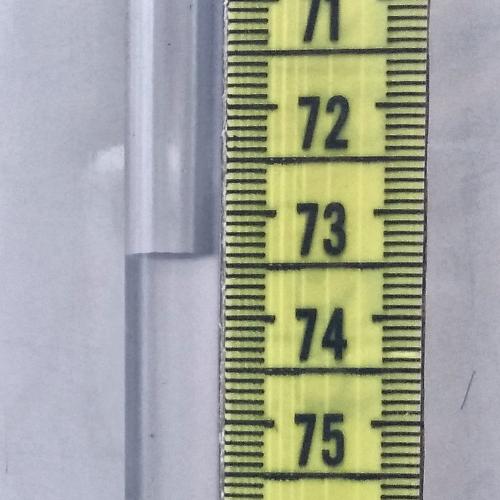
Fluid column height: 73.4 cm